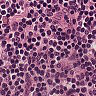
Metastatic tissue present: no